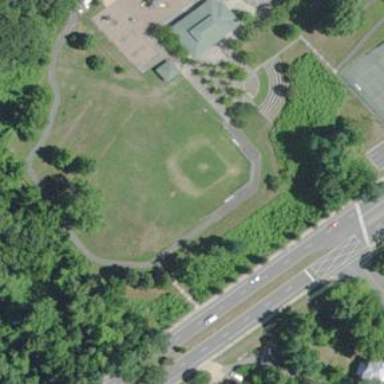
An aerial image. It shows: Baseball pitch for leisure land.